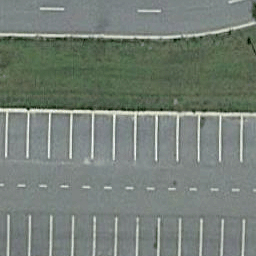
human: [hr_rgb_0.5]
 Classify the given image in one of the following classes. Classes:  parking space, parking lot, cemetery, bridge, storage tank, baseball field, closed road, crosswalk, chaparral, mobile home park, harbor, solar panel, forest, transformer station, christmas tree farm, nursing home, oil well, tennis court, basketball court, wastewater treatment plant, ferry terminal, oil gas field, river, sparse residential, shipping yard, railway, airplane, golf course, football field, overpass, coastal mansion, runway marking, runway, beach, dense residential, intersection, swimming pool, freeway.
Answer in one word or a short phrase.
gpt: parking space